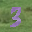
Label: 3